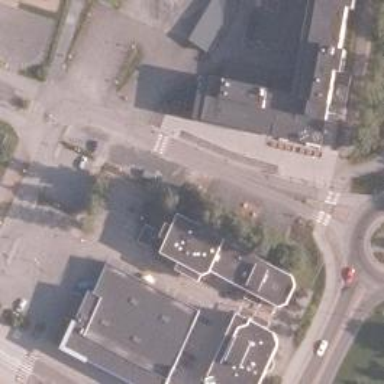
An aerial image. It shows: Residential road with asphalt surface.